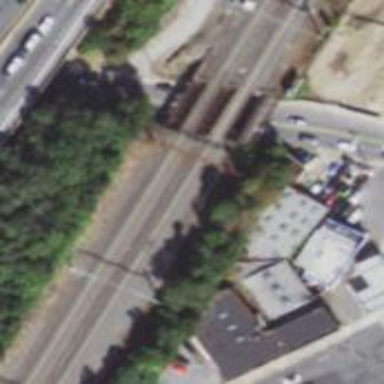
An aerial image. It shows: Railway bridge with electrified contact lines.